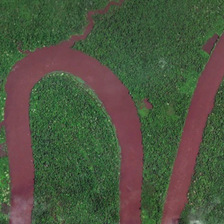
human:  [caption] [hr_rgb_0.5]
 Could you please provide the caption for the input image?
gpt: many green trees are in two sides of two curved khaki rivers .

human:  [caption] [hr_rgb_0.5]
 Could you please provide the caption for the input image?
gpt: many green trees are in two sides of two curved khaki rivers .

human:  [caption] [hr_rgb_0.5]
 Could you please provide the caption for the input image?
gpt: many green trees are in two sides of two curved khaki rivers .

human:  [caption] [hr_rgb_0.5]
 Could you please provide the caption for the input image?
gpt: many green trees are in two sides of two curved khaki rivers .

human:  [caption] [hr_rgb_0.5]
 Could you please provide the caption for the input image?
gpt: many green trees are in two sides of two curved khaki rivers .